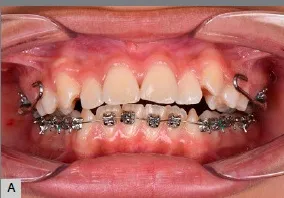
Intraoral photographs.
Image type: medical_photograph (oral_photograph)